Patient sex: F
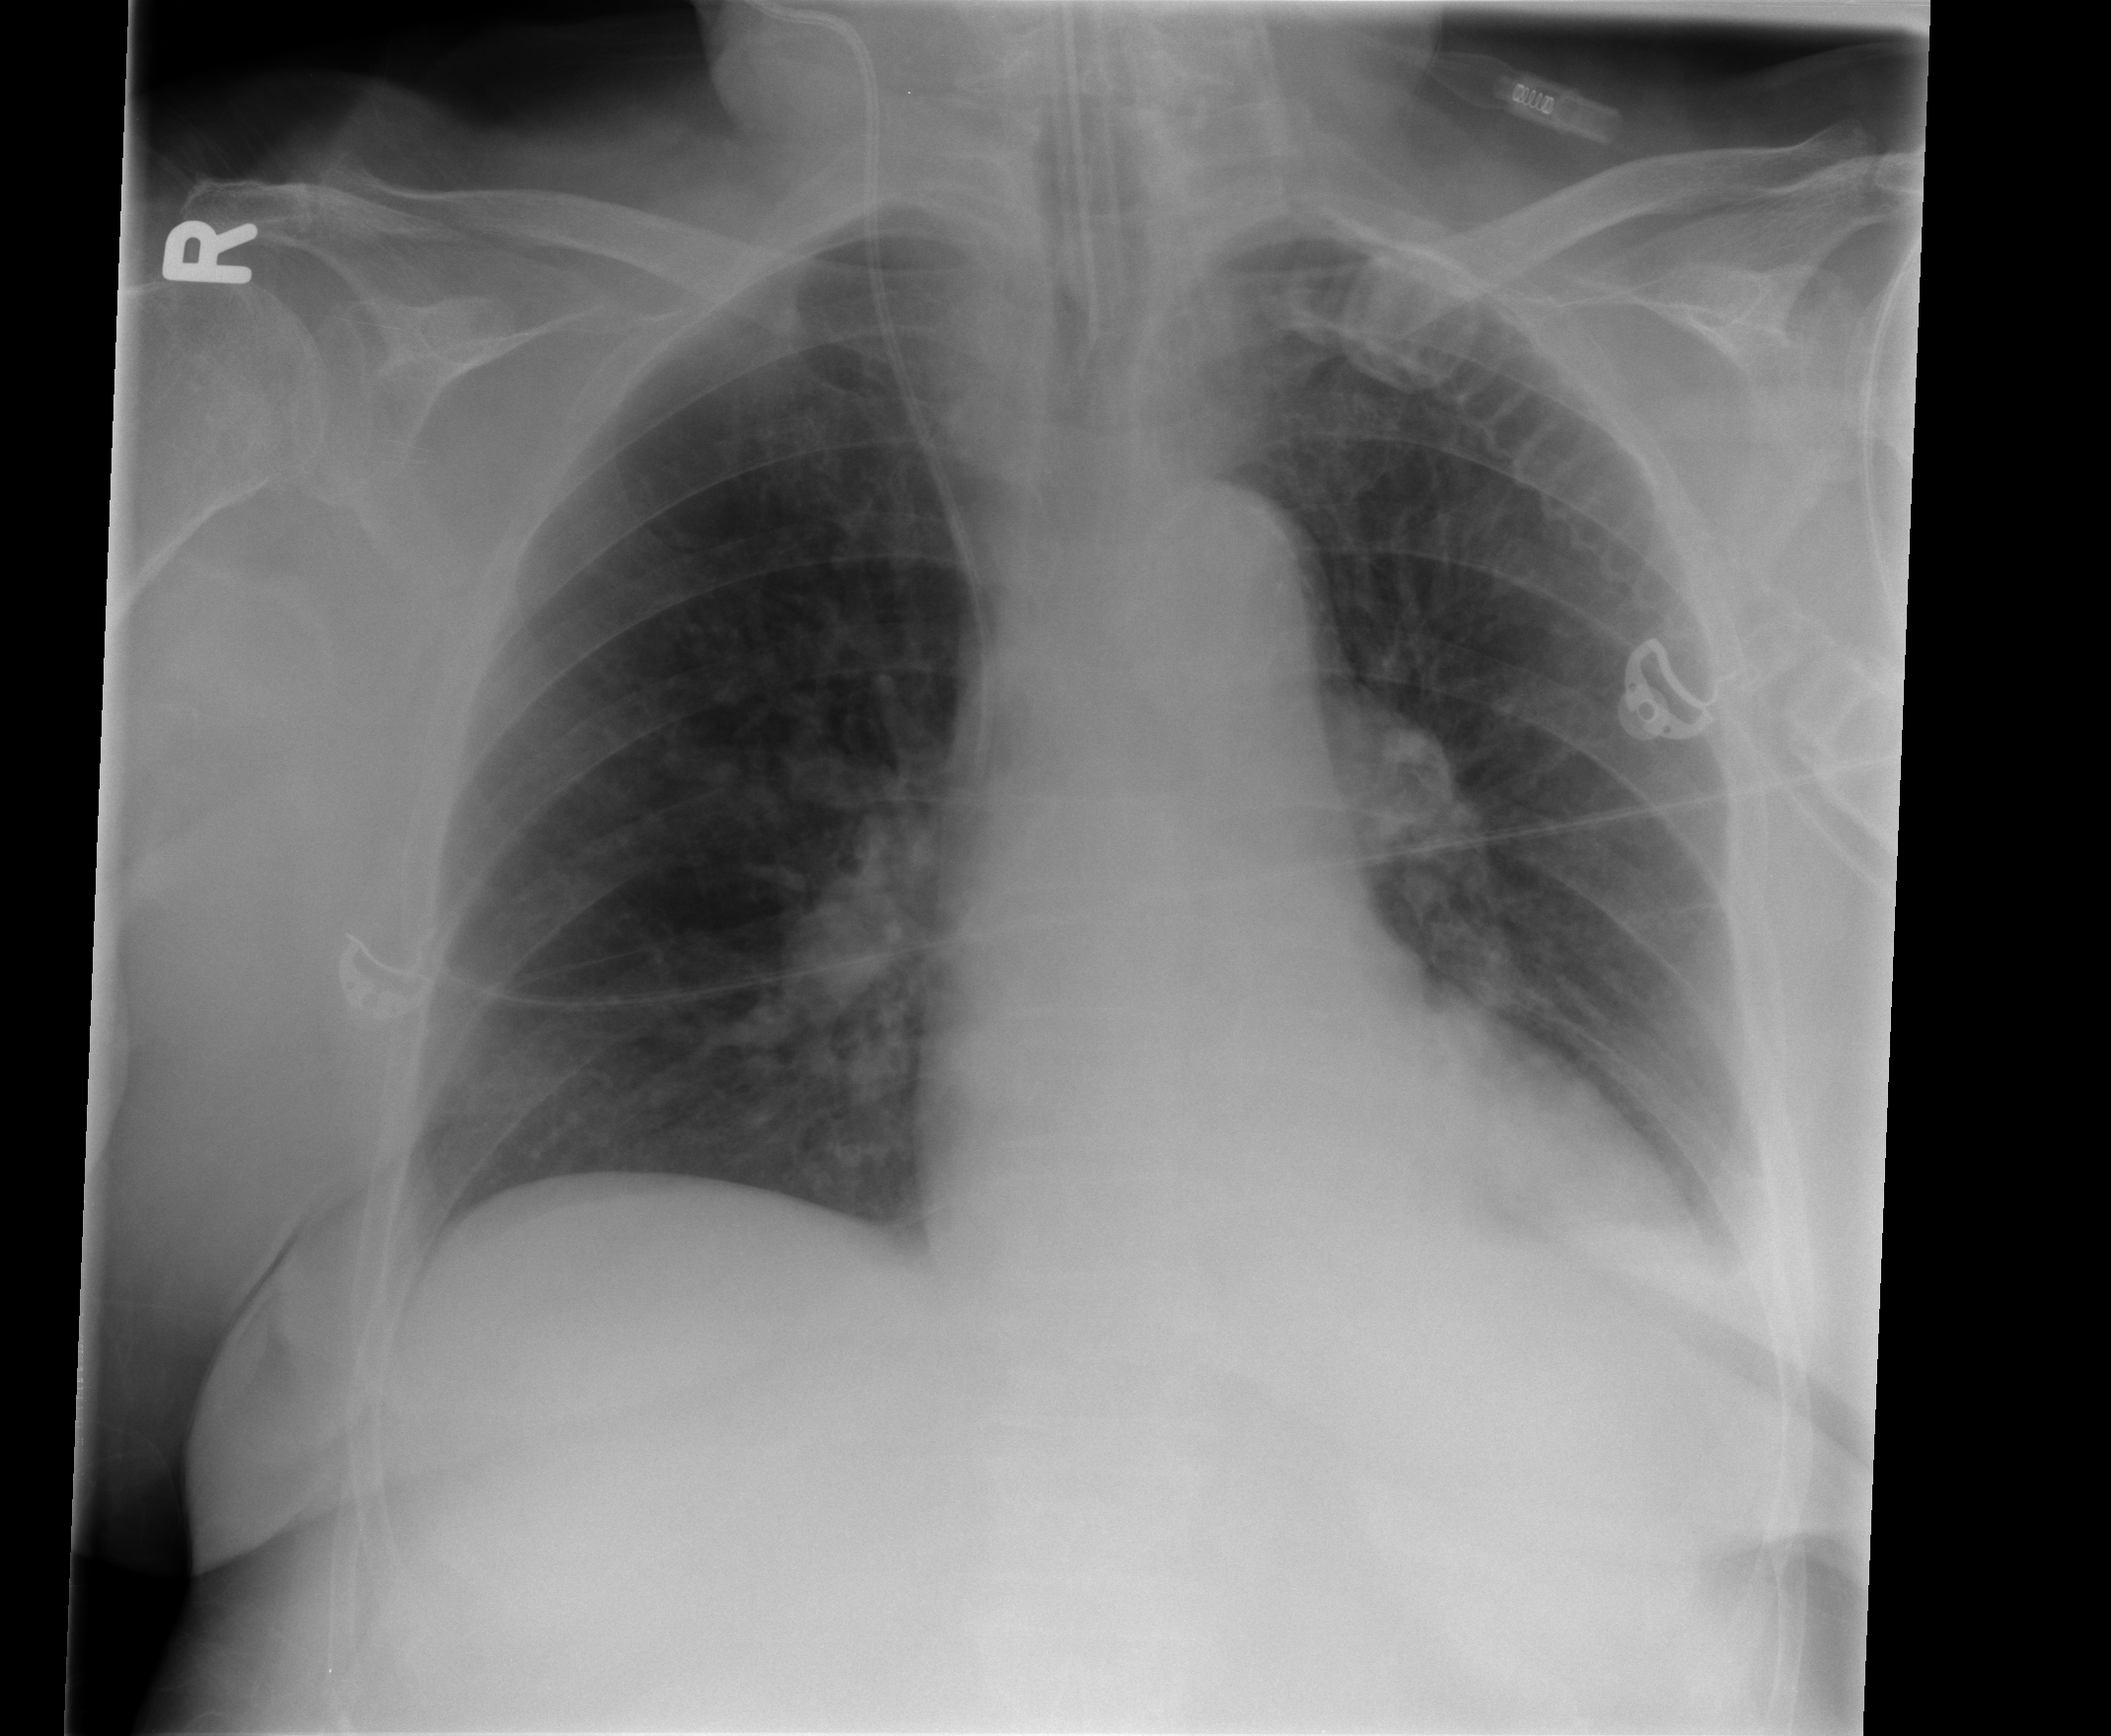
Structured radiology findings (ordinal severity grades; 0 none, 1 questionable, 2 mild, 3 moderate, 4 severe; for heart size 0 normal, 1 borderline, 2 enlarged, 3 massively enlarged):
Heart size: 0
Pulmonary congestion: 2
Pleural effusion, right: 0
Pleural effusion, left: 1
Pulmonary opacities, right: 1
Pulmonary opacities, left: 1
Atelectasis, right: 0
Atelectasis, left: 1